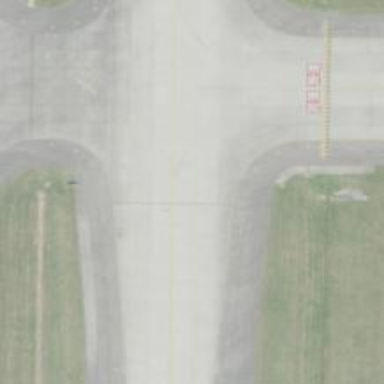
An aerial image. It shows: Image of taxiway at airport.